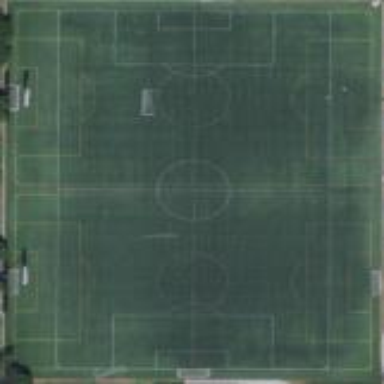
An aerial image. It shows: Pitch designated for sports like soccer and American football.